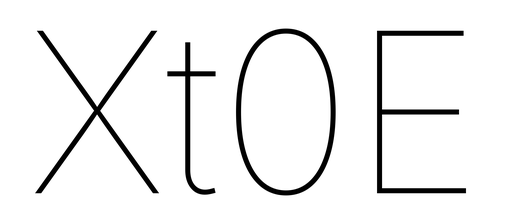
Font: Inter_Thin